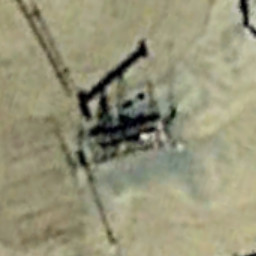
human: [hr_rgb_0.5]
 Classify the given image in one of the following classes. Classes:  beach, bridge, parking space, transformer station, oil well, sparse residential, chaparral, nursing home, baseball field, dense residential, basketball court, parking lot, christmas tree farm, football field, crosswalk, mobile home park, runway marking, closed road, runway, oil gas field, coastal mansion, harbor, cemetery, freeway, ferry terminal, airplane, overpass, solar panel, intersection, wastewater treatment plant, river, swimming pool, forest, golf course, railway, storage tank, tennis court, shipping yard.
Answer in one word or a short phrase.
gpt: oil well